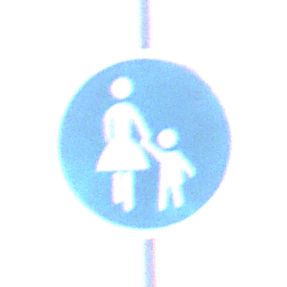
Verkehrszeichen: Gehweg
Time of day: Midday
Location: Outdoor (Nature)
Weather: PartlyCloudy
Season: NotSpecified
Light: Natural